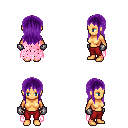
a pixel art fantasy rpg character, female body template, human, tanned skin, pink tattered cape, red pants, purple unkempt hairstyle, metal gloves, four views (front, back, left, right), 2x2 character sprite sheet, small pixel art, hard edges, no anti-aliasing